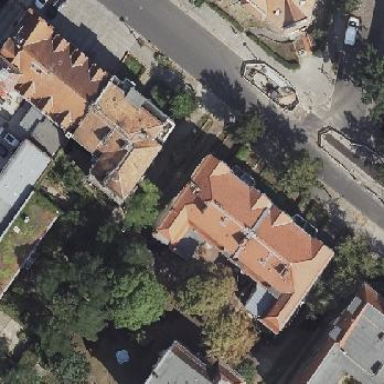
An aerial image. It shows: Hipped-roof building with apartments.